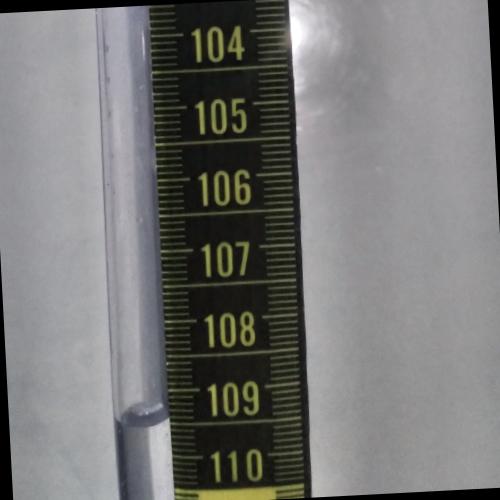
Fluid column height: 109.4 cm